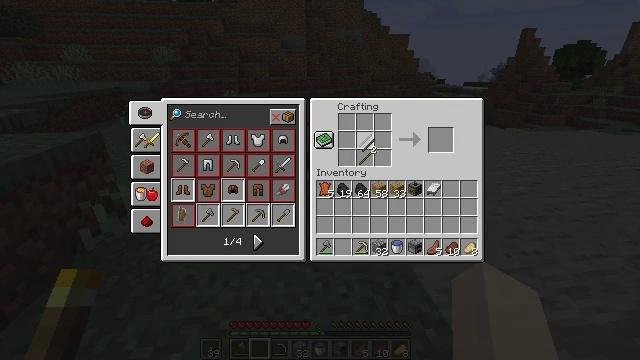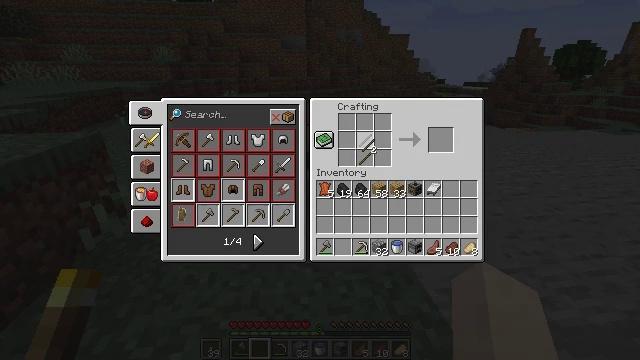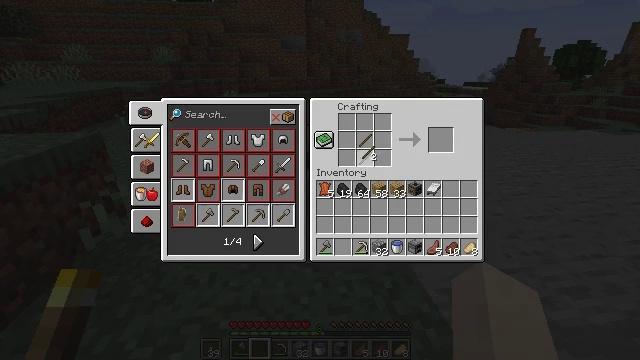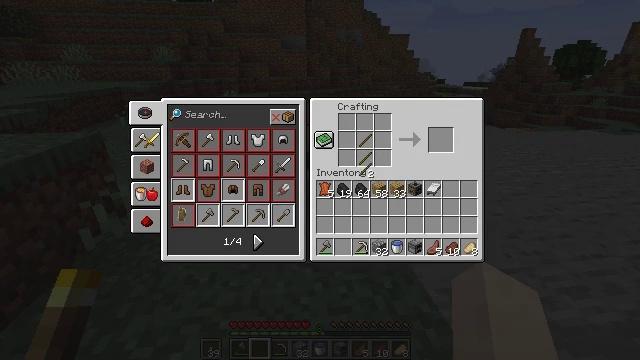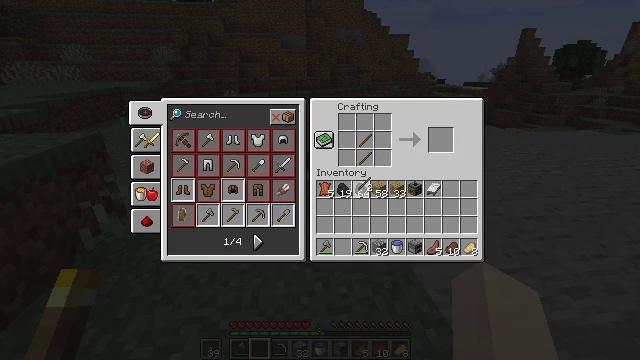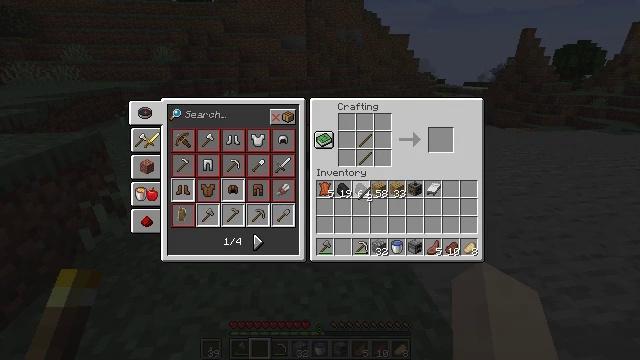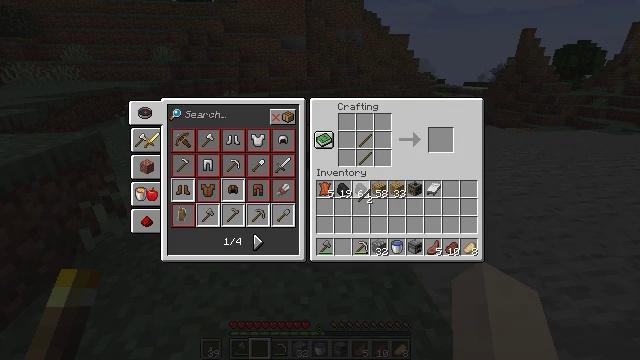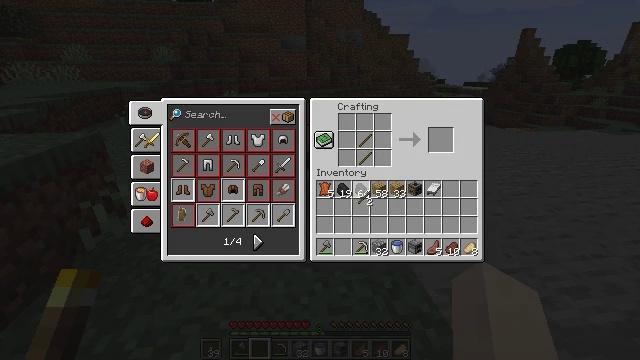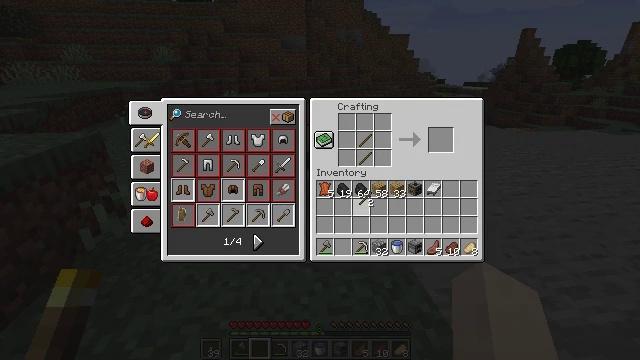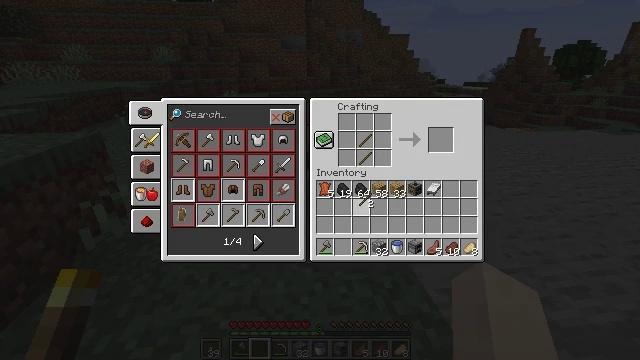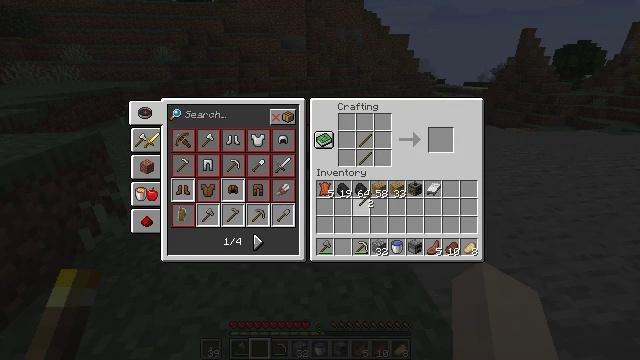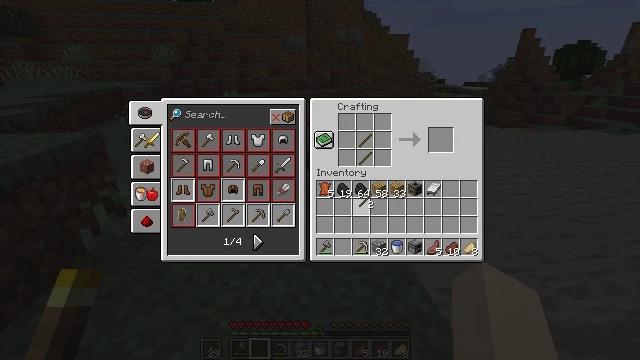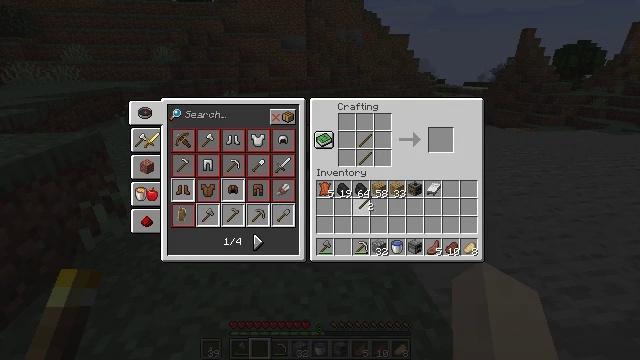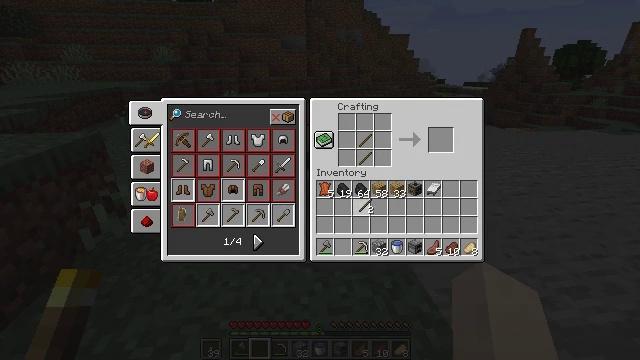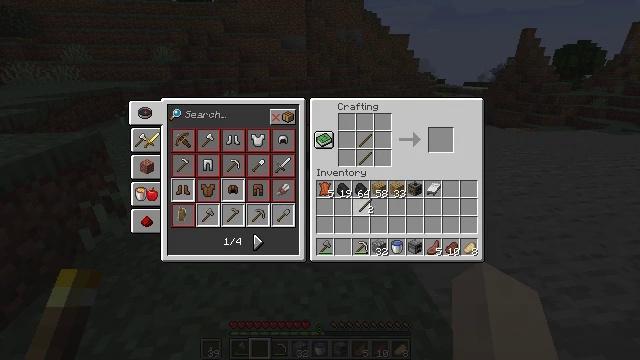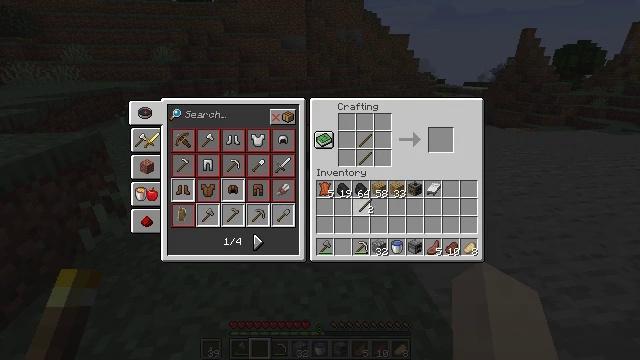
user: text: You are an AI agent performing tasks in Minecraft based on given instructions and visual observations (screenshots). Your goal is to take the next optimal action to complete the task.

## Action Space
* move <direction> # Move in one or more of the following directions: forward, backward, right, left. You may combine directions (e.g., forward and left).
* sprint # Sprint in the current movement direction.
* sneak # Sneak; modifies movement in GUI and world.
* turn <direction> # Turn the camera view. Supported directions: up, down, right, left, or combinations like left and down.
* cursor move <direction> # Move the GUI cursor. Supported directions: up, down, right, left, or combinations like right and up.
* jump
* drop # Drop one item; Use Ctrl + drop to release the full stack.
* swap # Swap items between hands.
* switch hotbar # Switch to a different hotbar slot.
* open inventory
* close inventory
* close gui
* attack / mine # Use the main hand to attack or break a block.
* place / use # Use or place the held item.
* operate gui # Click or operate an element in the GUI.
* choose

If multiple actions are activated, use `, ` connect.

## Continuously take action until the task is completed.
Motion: motion action
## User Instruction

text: Use the crafting table to make a stone pickaxe.
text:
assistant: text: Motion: no_op
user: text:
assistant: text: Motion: no_op
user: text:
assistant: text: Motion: cursor move down
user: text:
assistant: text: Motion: cursor move down
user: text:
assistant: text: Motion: cursor move down
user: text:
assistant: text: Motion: no_op
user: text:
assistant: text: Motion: no_op
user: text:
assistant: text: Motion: no_op
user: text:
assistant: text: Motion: no_op
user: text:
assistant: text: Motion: no_op
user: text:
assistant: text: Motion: no_op
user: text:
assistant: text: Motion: no_op
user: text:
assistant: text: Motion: no_op
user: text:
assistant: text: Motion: operate gui
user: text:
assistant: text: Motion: operate gui
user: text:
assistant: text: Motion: operate gui
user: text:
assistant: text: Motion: no_op
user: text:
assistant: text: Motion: no_op
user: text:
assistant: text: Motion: no_op
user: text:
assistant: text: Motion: cursor move down
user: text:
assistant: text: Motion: cursor move down
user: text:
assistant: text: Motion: no_op
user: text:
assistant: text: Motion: no_op
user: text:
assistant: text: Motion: no_op
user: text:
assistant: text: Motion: operate gui
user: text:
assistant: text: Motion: operate gui
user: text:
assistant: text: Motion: operate gui
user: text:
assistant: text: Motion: no_op
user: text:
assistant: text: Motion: no_op
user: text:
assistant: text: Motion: no_op